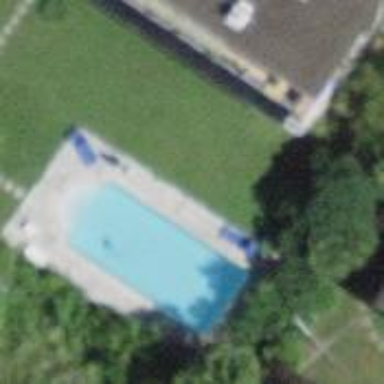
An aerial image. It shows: Swimming pool located in leisure land.